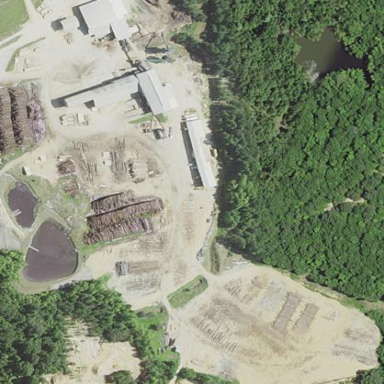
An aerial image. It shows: Industrial area with sawmill.